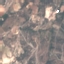
Label: PermanentCrop